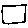
Label: square